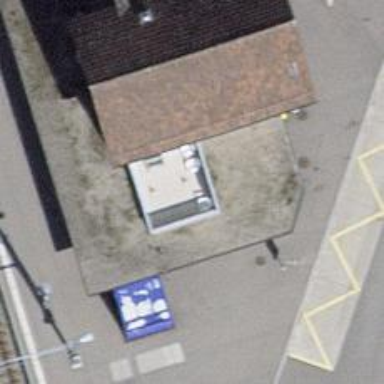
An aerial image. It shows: Information terminal.